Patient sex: F
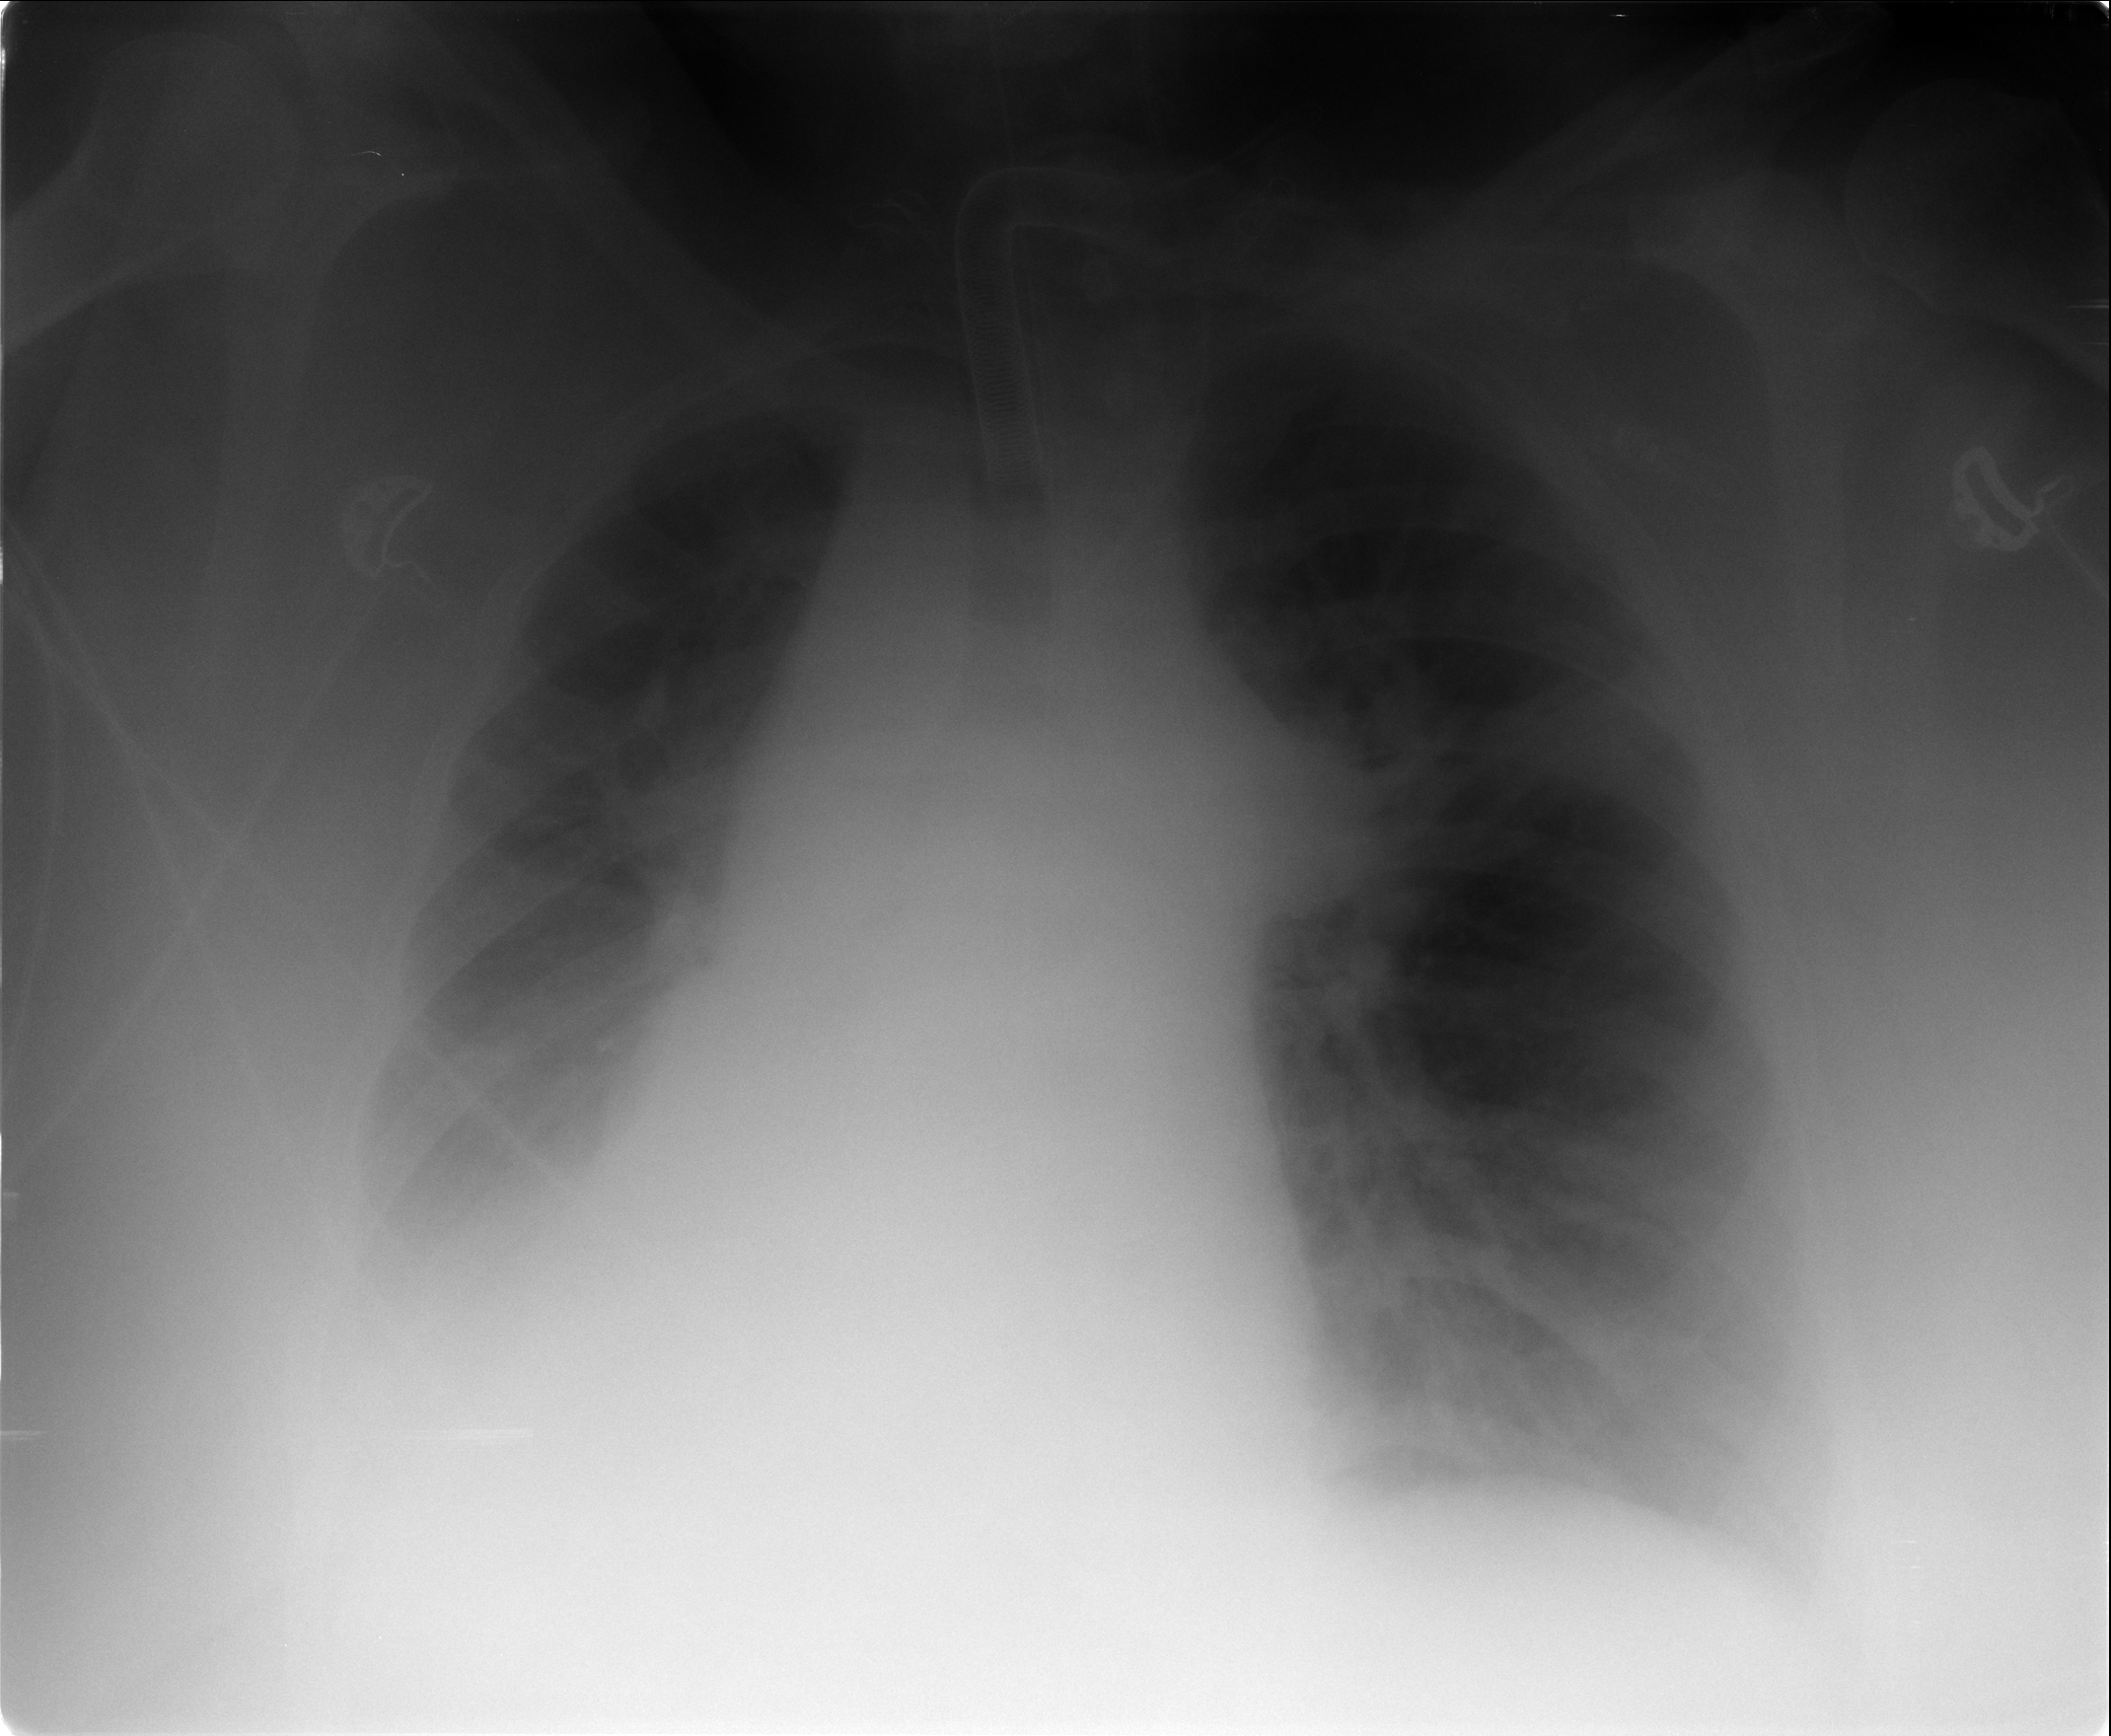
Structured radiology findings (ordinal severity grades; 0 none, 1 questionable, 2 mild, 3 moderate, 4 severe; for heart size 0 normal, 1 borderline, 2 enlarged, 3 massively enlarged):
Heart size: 1
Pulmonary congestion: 2
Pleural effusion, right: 3
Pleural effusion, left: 0
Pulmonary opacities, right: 2
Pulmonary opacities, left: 2
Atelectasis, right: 2
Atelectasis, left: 2